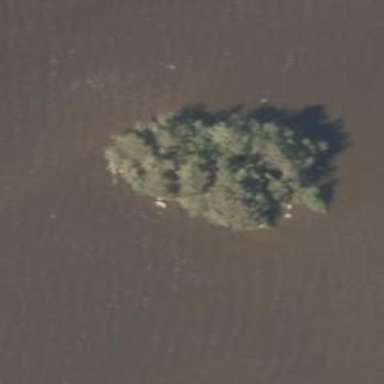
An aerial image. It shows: Island.